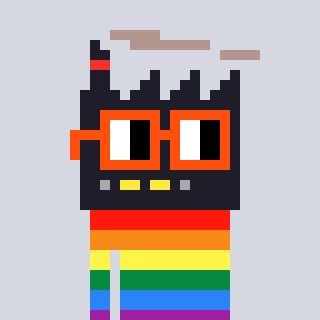
a pixel art character with square orange glasses, a factory-shaped head and a gold-colored body on a cool background